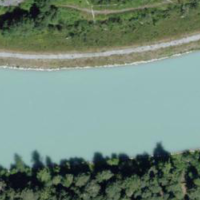
EUNIS habitat code: 15
Species observed at this site:
Polemonium caeruleum
Campanula glomerata